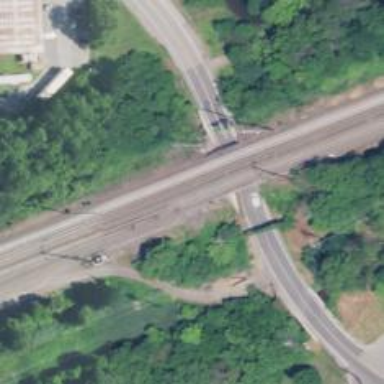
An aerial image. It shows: Bridge over railway with electrified contact lines.